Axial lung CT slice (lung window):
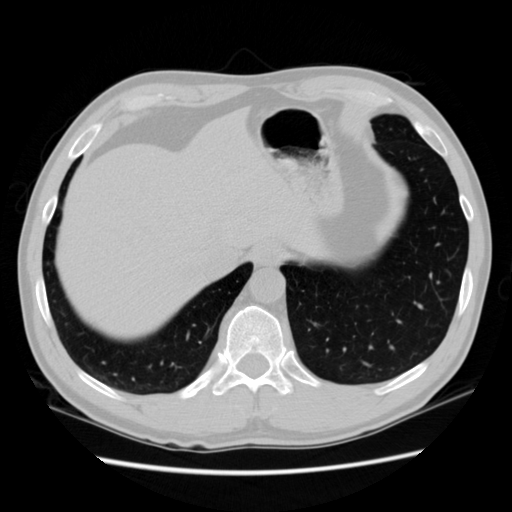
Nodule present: no